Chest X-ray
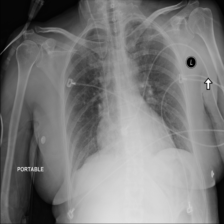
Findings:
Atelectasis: negative
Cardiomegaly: negative
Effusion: negative
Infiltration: negative
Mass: negative
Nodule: negative
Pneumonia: negative
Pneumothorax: negative
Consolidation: negative
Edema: negative
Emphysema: negative
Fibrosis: negative
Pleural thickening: negative
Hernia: negative